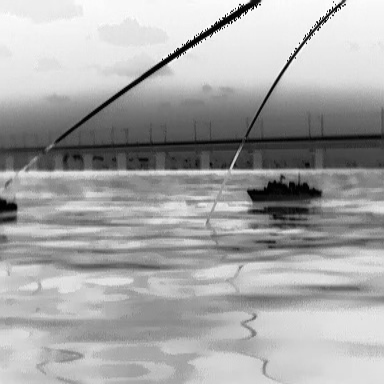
There are two warships in the infrared image.